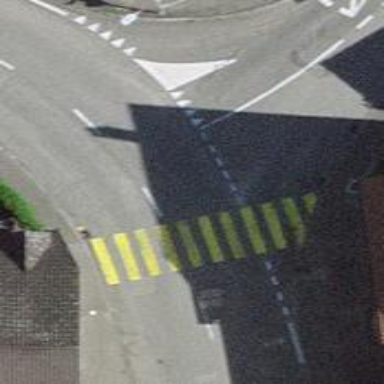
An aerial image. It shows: Zebra crossing on the road.